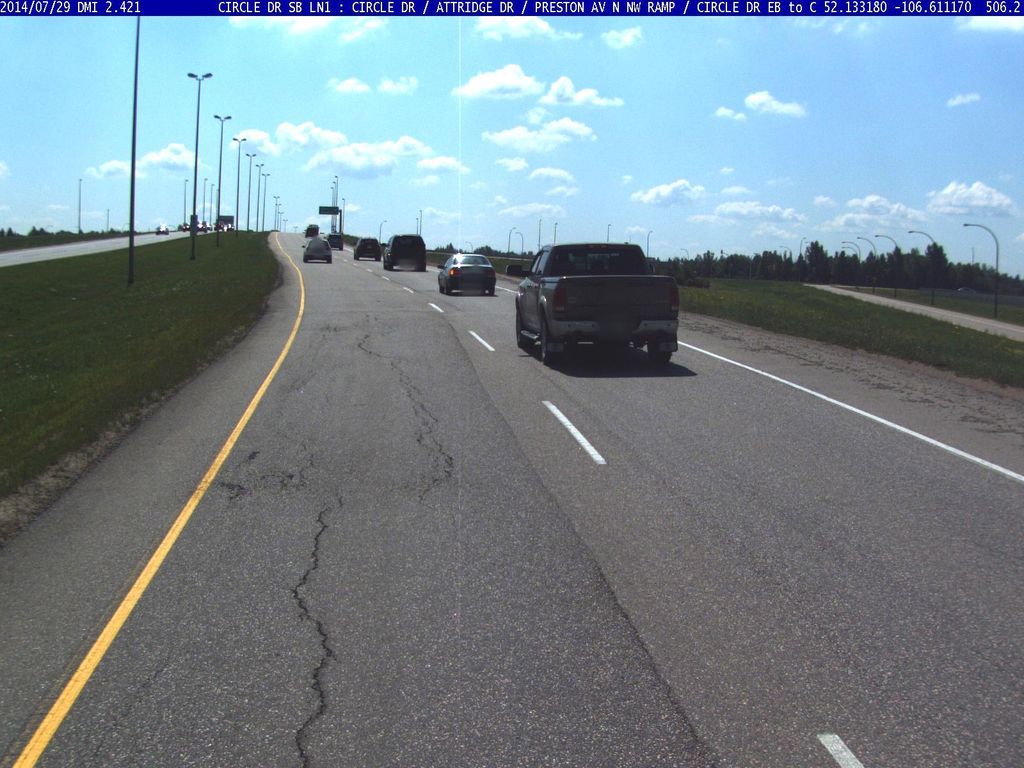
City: saskatoon